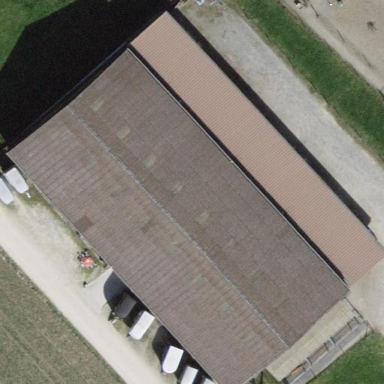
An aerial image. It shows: Farm building.